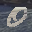
Label: 0